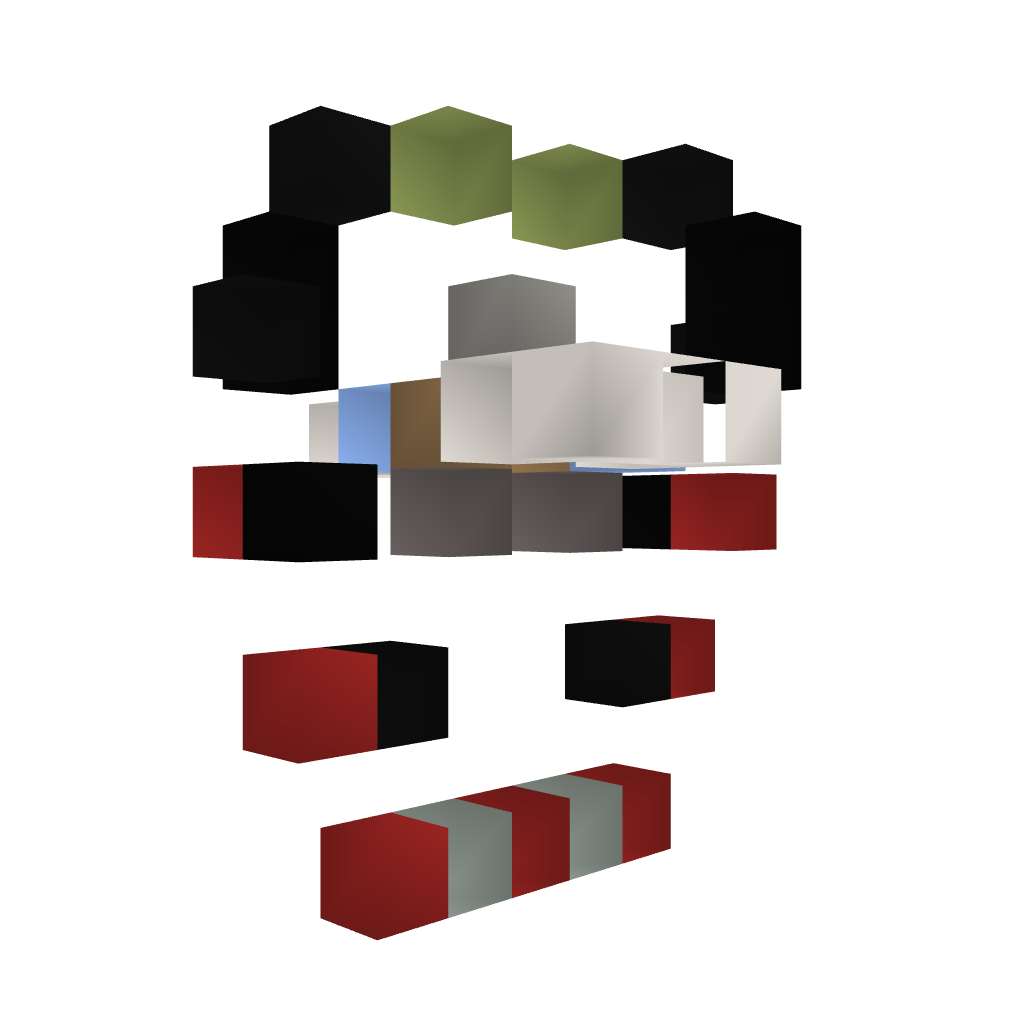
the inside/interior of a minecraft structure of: Fairtrade